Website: home-depot
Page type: payment
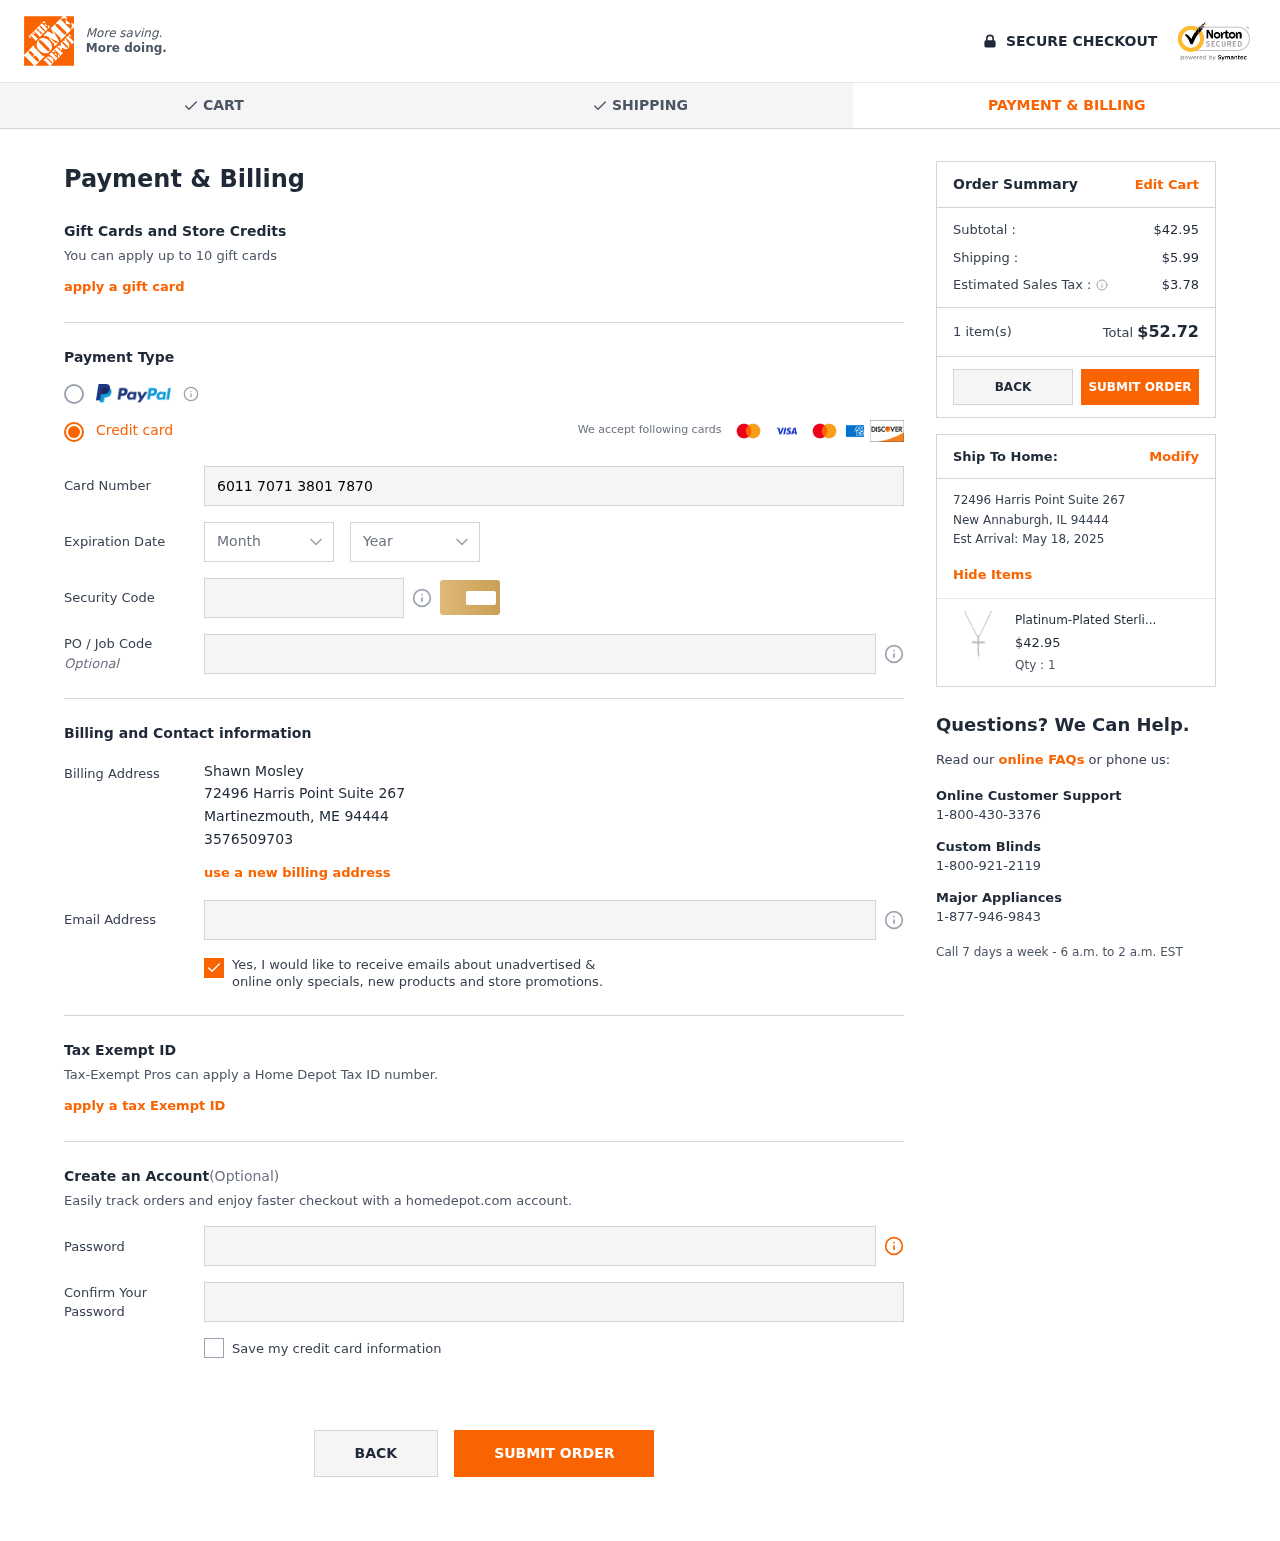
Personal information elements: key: PII_CARD_CVV
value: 273
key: PII_CARD_EXPIRY_MONTH
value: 02
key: PII_CARD_EXPIRY_YEAR
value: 27
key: PII_CARD_NUMBER
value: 6011 7071 3801 7870
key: PII_CITY
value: Martinezmouth
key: PII_CITY2
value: New Annaburgh
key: PII_EMAIL
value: shawn.mosley@hotmail.com
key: PII_FULLNAME
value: Shawn Mosley
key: PII_PHONE
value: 3576509703
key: PII_POSTCODE
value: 94444
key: PII_POSTCODE2
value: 94444
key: PII_STATE_ABBR
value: ME
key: PII_STATE_ABBR2
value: IL
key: PII_STREET
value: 72496 Harris Point Suite 267
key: PII_STREET2
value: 72496 Harris Point Suite 267
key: PII_POSTCODE_FULL
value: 94444
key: PII_POSTCODE_NUMERIC
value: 94444
Product elements: key: PRODUCT1_NAME
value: Platinum-Plated Sterling Silver Cross Pendant Necklace set with Swarovski Zirconia (2 cttw), 18"
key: PRODUCT1_PRICE
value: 42.95
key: PRODUCT1_QUANTITY
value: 1
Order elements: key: ORDER_SUBTOTAL
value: $42.95
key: ORDER_SHIPPING_COST
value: $5.99
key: ORDER_TAX
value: $3.78
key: ORDER_NUM_ITEMS
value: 1 item(s)
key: ORDER_TOTAL
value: $52.72
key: ORDER_DELIVERY_DATE
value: May 18, 2025